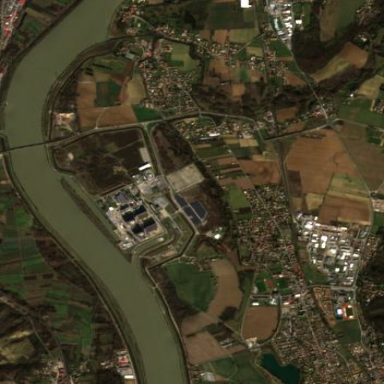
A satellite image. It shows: Industrial area featuring nuclear power plant.